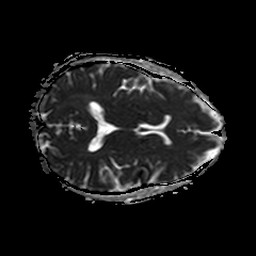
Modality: ADC
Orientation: axial
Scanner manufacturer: philips
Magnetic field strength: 3 T
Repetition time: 3.082 s
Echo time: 0.076 s